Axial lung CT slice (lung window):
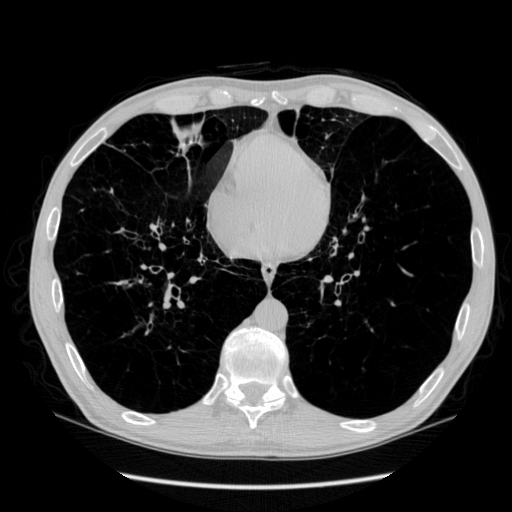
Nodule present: no